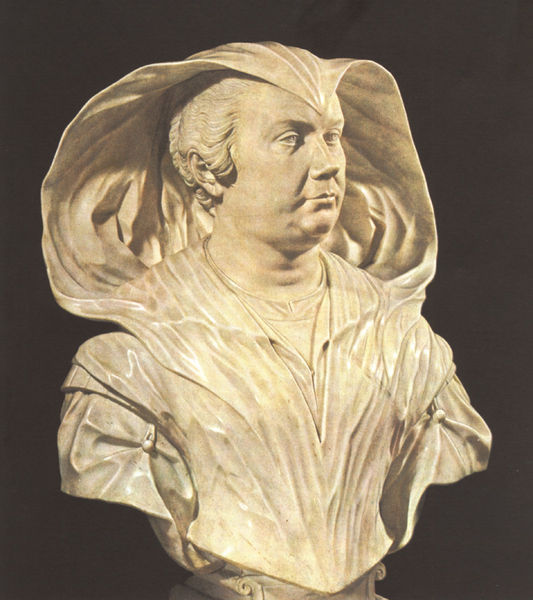
Titel: Büste Donna Olimpia Maidalchini Pamphilis
Künstler: Alessandro Algardi
Schlagwörter: dunkel, kopf, mann, schatten, umhang, weiß, frau, haar, hut, licht, marmor, mund, nase, ohr, stirn, dame, schleier, haube, arme, falten, kragen, mensch, stein, hals, herr, portrait, porträt, gewand, stoff, kinn, schultern, skulptur, büste, doppelkinn, sad, kapuze, happy, proud, kopfbeckung, intelligent, honoured